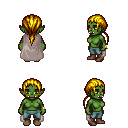
a pixel art fantasy rpg character, female body template, orc, green skin, gray cape, teal pants, blonde ponytail hairstyle, bracelets, brown shoes, four views (front, back, left, right), 2x2 character sprite sheet, small pixel art, hard edges, no anti-aliasing